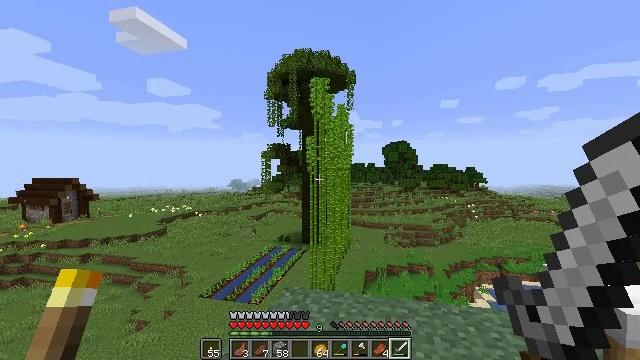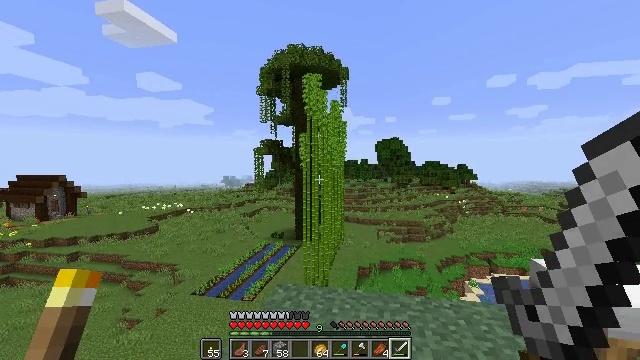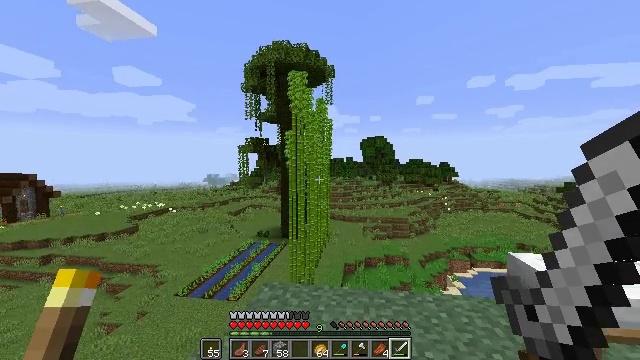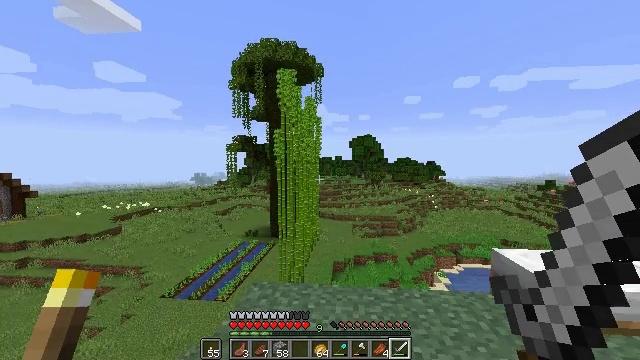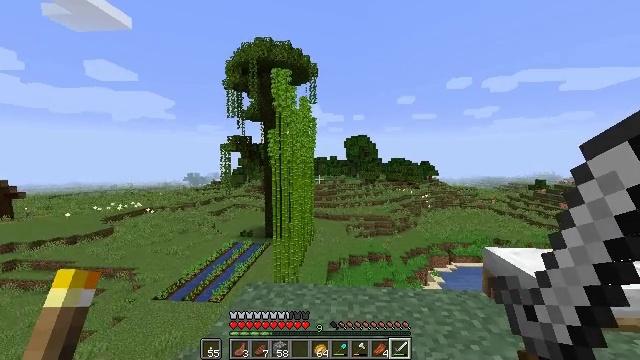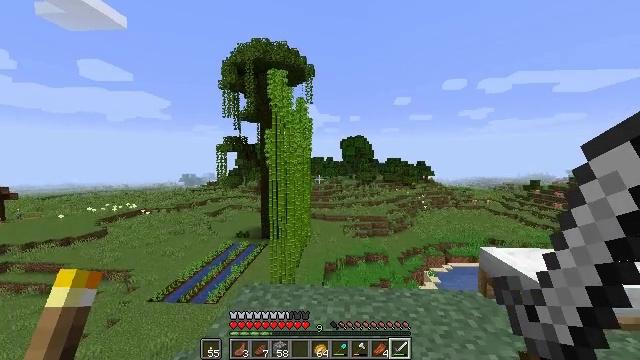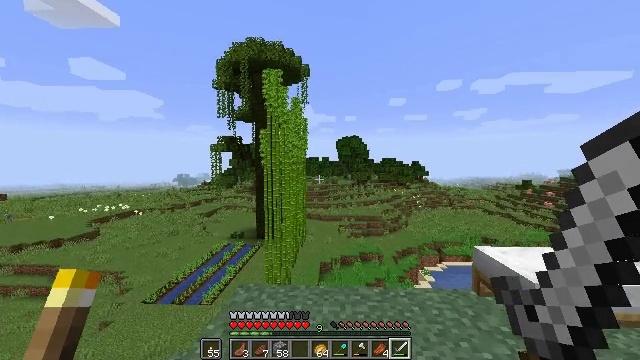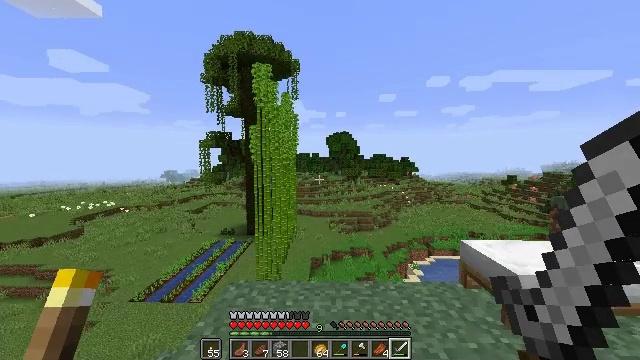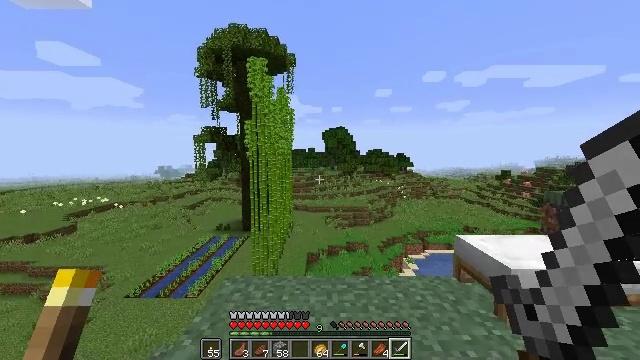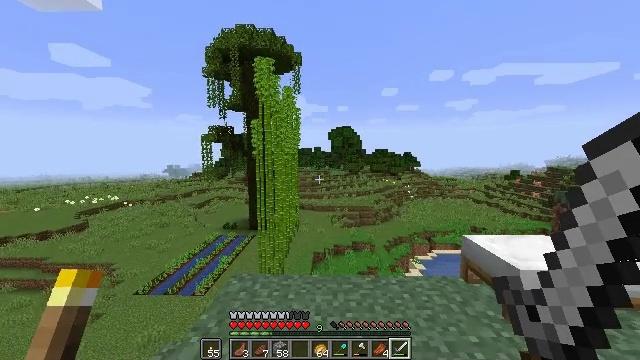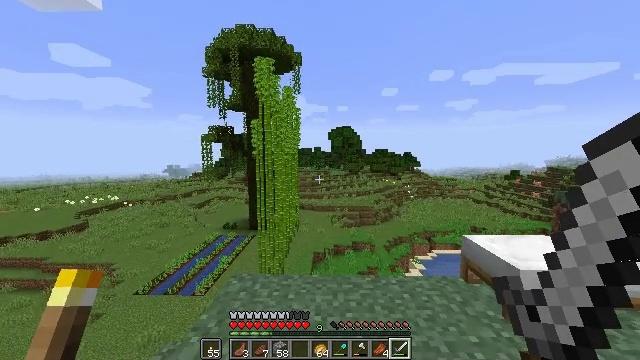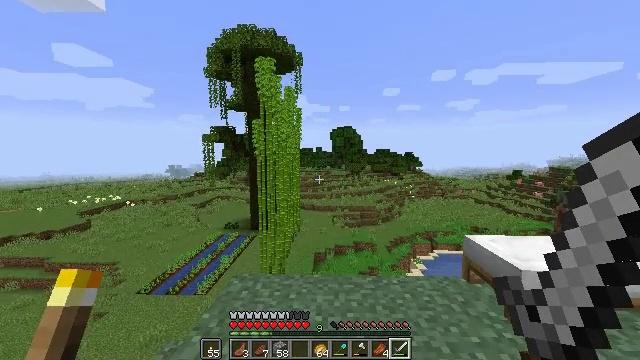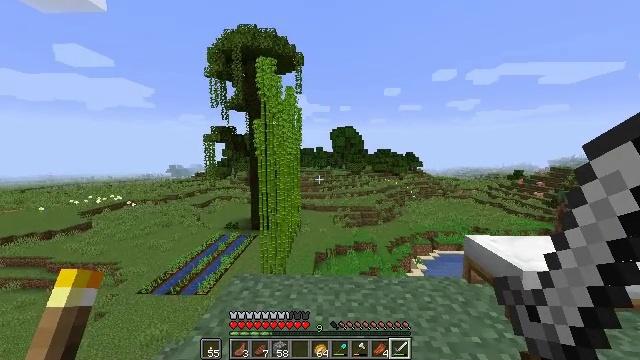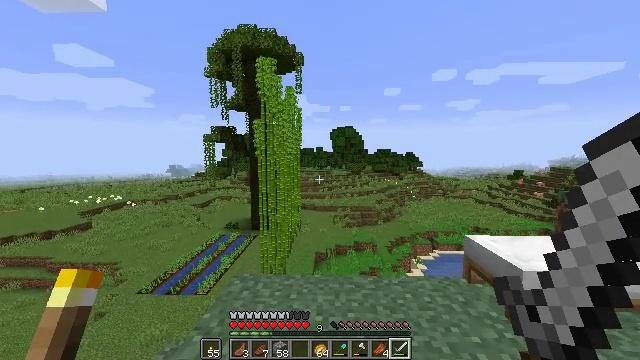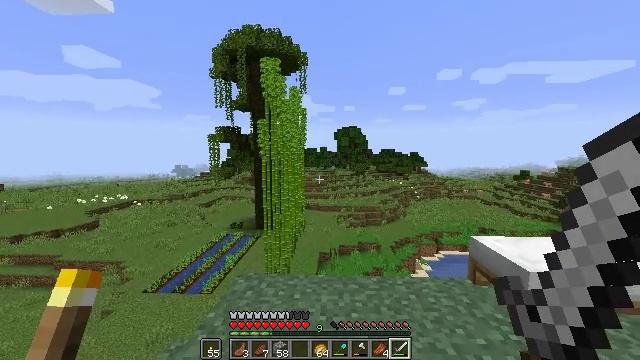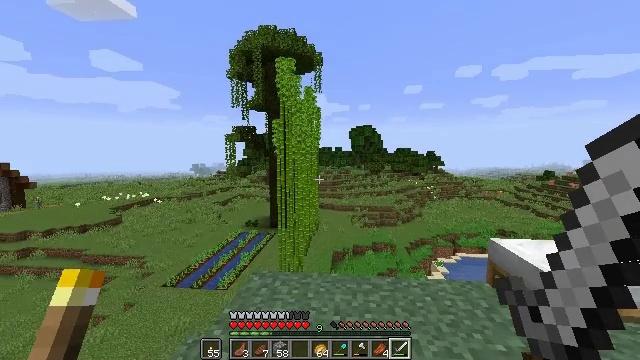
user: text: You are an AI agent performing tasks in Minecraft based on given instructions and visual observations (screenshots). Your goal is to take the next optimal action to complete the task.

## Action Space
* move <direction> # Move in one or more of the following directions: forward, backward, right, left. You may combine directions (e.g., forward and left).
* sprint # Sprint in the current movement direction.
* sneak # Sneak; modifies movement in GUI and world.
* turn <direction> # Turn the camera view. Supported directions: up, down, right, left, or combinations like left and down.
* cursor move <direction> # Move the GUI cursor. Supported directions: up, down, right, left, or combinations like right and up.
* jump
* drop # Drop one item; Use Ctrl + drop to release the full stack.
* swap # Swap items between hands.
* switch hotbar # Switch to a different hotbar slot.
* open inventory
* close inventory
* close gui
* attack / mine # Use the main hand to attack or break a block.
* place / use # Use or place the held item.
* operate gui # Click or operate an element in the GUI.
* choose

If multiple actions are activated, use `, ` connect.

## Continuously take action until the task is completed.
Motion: motion action
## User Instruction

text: Craft a baked potato using a furnace.
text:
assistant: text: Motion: turn right
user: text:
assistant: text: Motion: turn right
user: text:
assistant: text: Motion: turn right
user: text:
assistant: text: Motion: turn right
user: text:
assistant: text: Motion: no_op
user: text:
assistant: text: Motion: turn right
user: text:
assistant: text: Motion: turn right
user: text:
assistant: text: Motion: turn down
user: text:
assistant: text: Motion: turn left
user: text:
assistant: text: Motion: no_op
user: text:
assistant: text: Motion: no_op
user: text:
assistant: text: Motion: no_op
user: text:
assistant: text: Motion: no_op
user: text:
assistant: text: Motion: no_op
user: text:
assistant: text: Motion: turn left
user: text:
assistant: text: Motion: turn left
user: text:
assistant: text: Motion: turn right
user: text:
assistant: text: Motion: turn right
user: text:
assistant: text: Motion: no_op
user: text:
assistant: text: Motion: no_op
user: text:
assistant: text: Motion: no_op
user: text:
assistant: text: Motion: no_op
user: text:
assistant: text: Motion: no_op
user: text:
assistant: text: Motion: no_op
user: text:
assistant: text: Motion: no_op
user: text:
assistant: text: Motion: no_op
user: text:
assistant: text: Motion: no_op
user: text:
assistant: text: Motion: no_op
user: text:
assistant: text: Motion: no_op
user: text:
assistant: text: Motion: no_op